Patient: sex F, age 61
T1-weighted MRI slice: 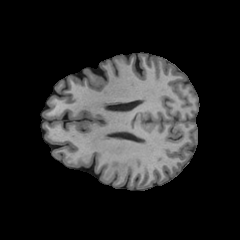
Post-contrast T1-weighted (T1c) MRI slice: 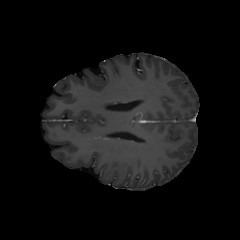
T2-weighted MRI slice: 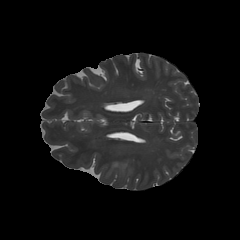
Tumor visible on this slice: yes
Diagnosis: Glioblastoma, IDH-wildtype
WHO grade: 4